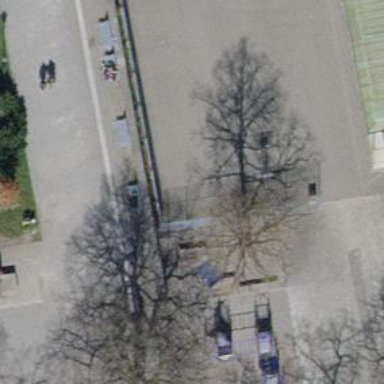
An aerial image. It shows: Bench.